Interaction volume radius: 10 \u00c5
Interaction volume height: 20 \u00c5
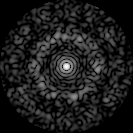
Disorder parameter: 0.8388